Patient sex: F
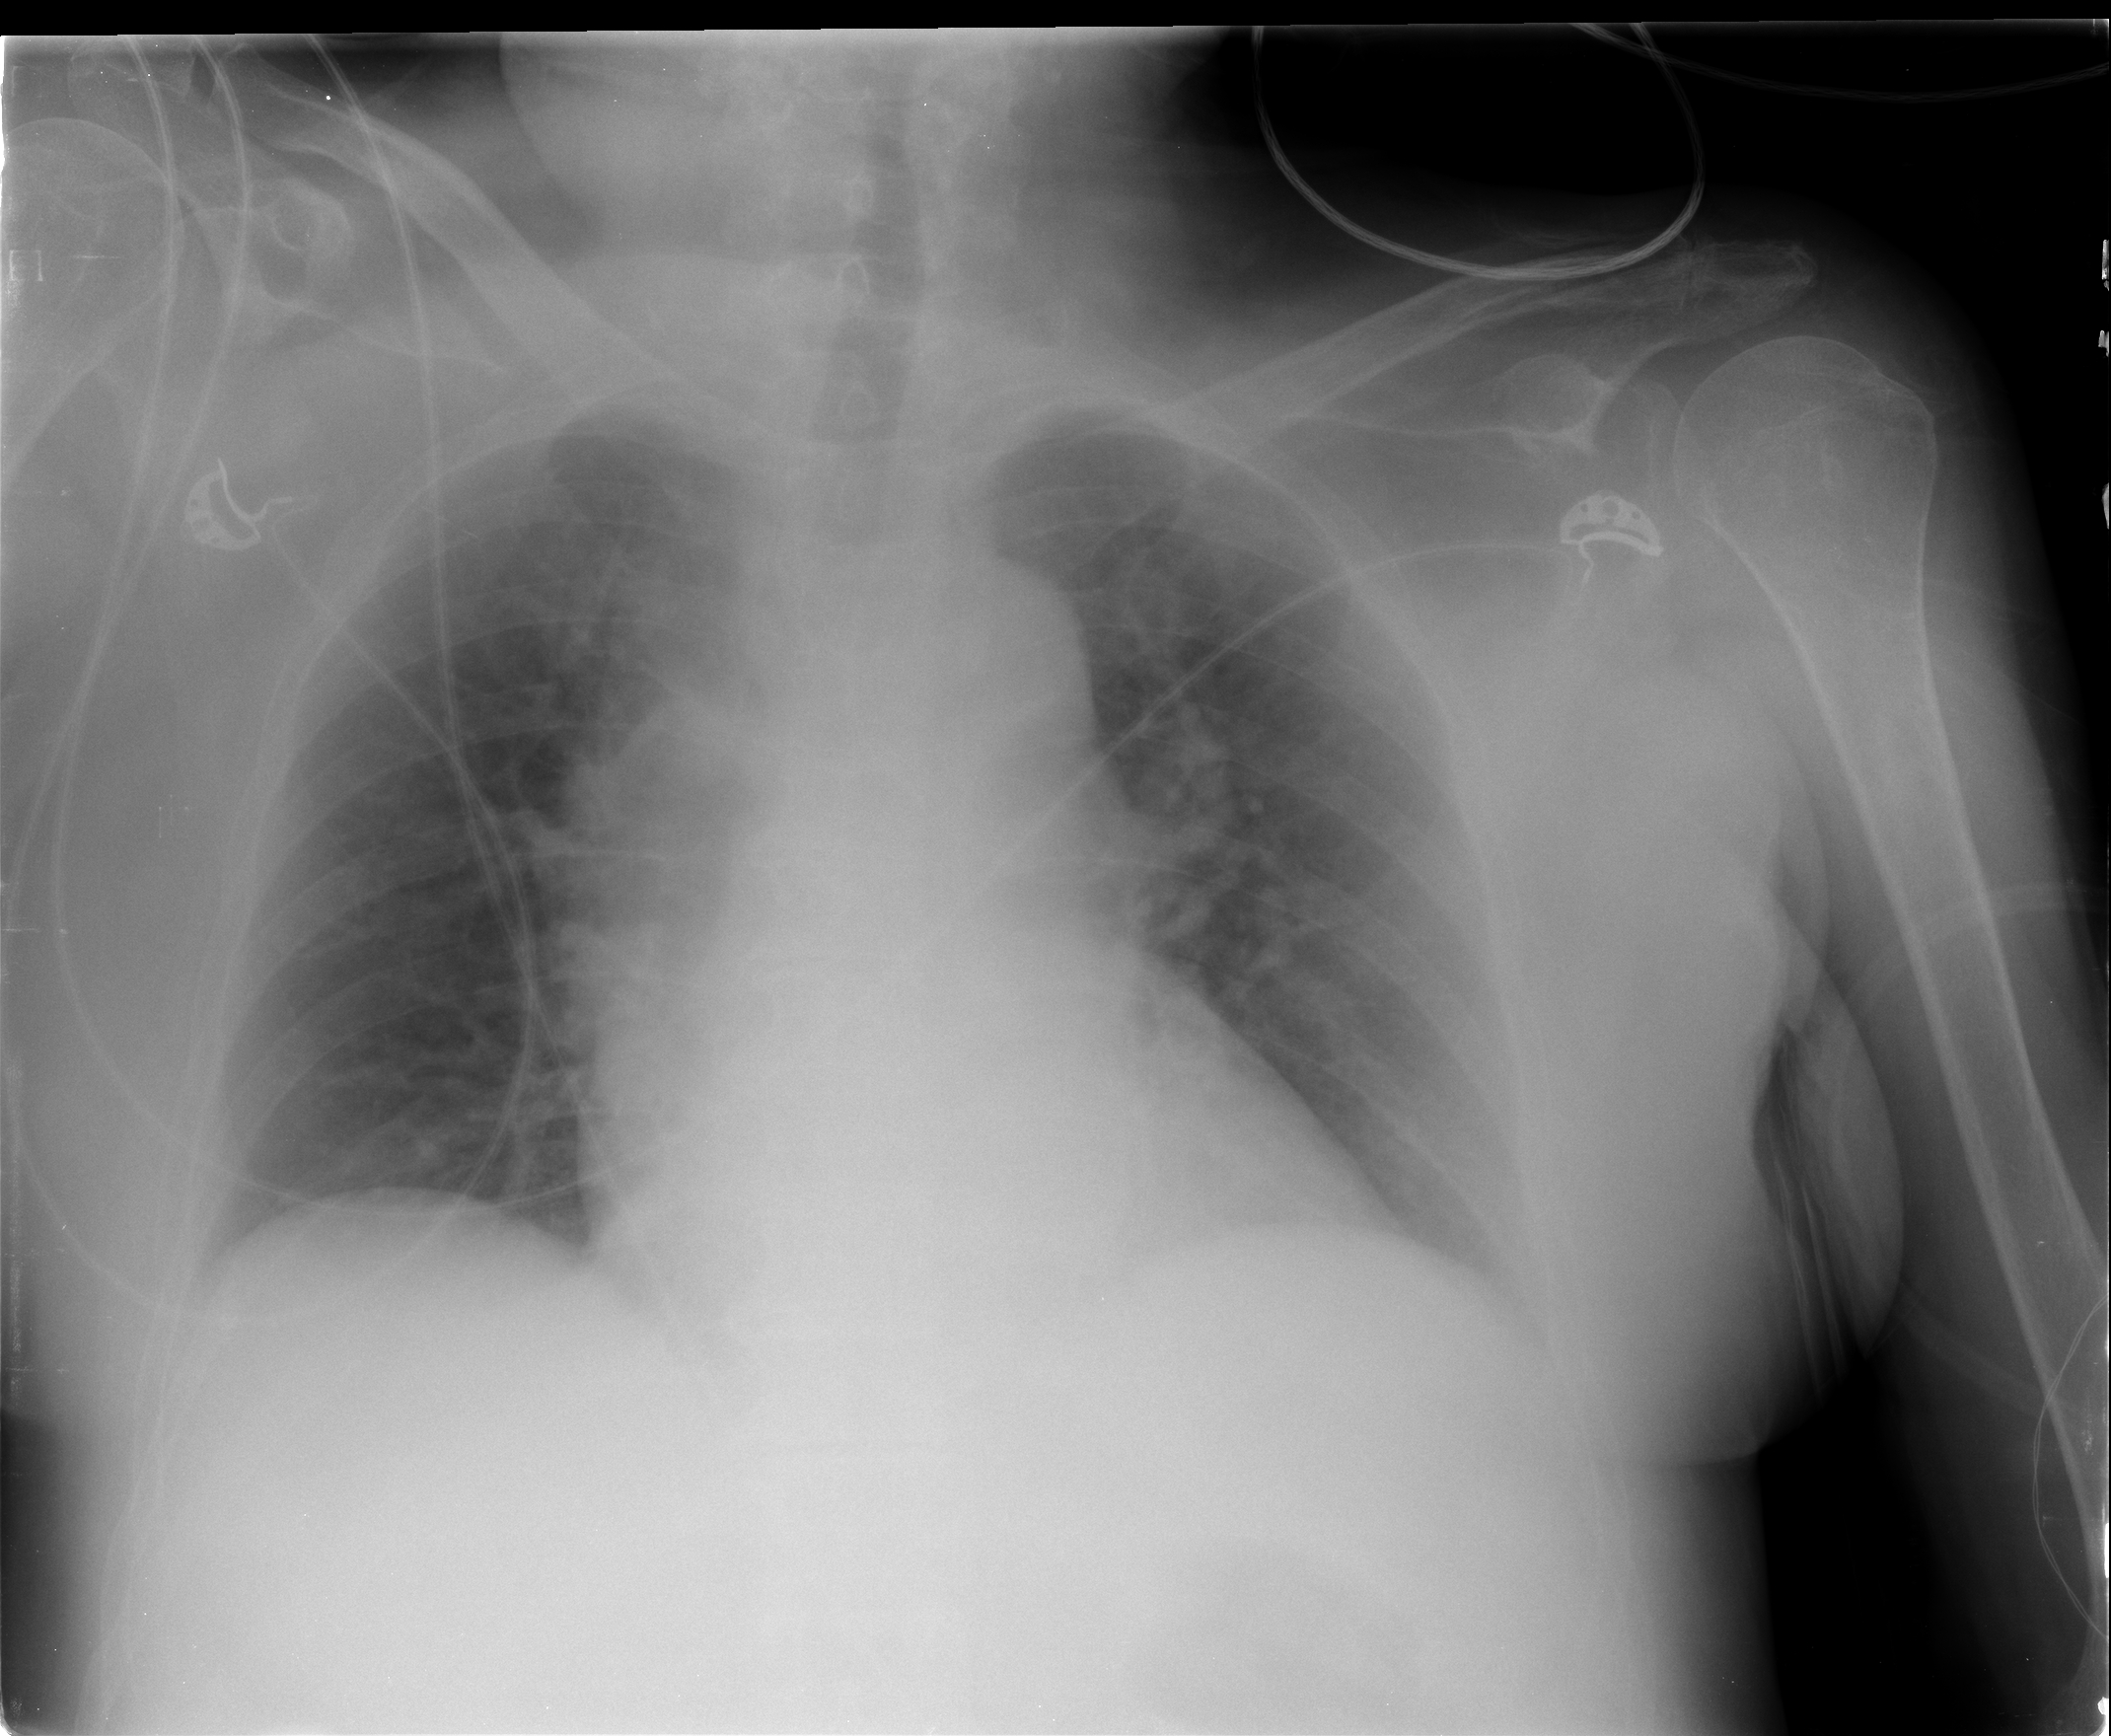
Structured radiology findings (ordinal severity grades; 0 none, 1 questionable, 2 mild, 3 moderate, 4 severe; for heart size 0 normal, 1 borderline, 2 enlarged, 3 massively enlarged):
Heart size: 2
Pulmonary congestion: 1
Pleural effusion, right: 0
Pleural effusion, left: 0
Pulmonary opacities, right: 0
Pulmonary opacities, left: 0
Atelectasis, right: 0
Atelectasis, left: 0